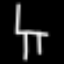
Label: chair